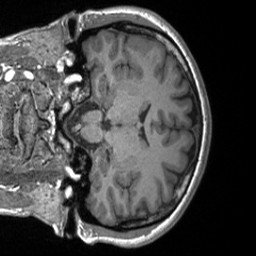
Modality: T1w
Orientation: coronal